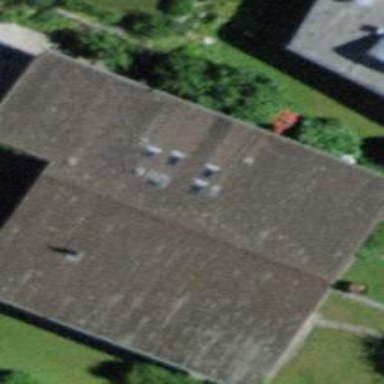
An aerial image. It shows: Residential building with gabled roof.